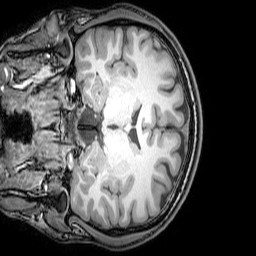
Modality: T1w
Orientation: coronal
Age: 20
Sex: male
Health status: healthy
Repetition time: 0.081 s
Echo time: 0.037 s